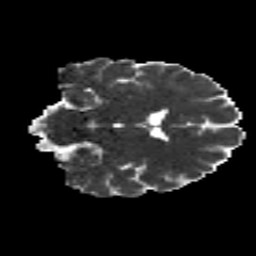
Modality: MD
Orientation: coronal
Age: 32
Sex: male
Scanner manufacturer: siemens
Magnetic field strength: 3 T
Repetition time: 8.8 s
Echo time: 0.085 s